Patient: sex F, age 55
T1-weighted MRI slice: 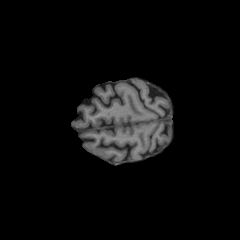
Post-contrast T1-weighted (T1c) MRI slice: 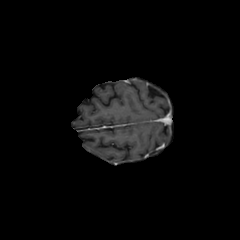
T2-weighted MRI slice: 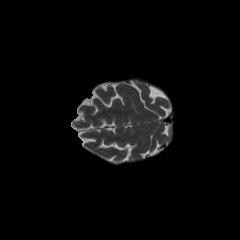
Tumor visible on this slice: no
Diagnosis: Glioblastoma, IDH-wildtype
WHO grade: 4